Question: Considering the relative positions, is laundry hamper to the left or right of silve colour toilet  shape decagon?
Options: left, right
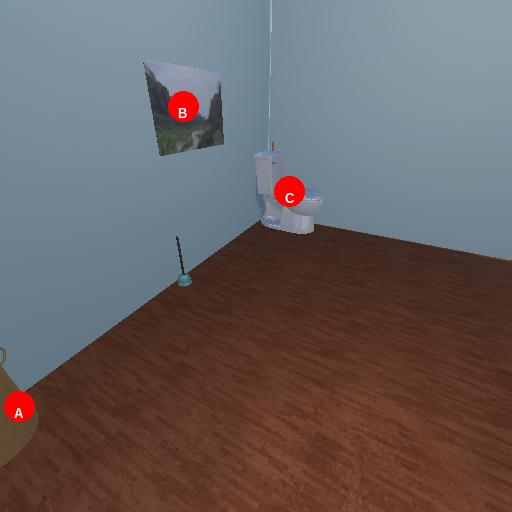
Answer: left